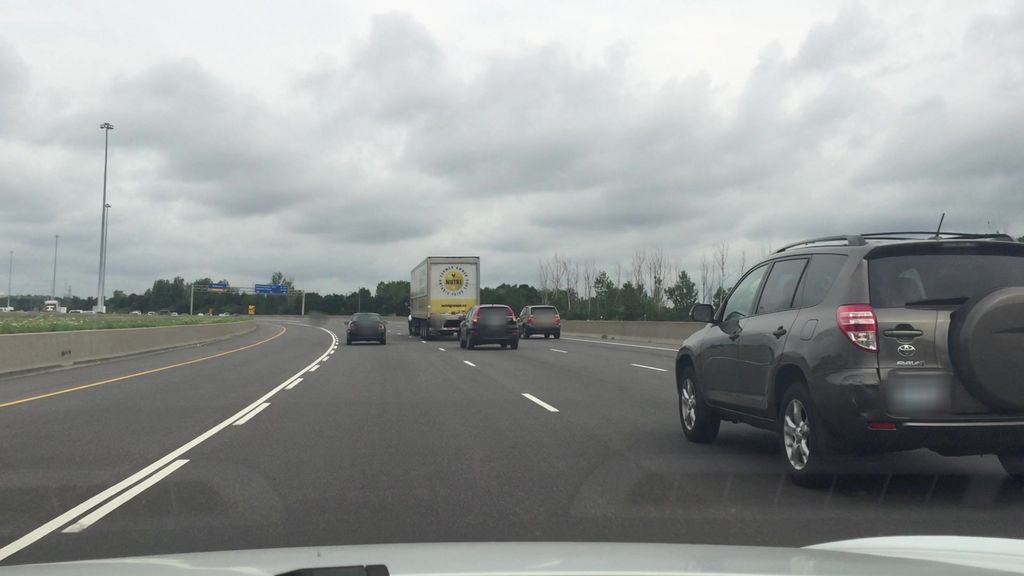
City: toronto